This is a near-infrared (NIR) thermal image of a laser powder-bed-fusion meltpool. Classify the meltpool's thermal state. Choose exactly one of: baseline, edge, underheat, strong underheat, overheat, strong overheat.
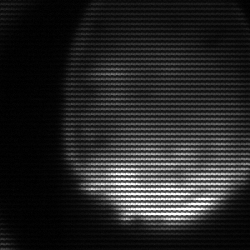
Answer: edge